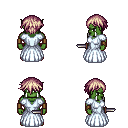
a pixel art fantasy rpg character, male body template, orc, green skin, underdress, magenta pants, white blonde short bangs hairstyle, leather bracers, black shoes, dagger, four views (front, back, left, right), 2x2 character sprite sheet, small pixel art, hard edges, no anti-aliasing